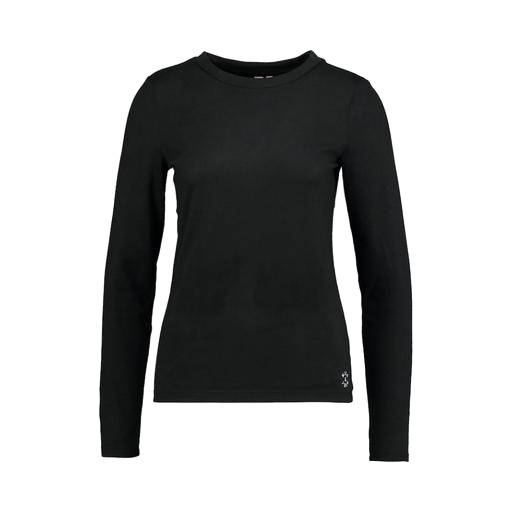
black women's long sleeve t-shirt, long-sleeve t-shirt only macy, longsleeve t-shirt, white background